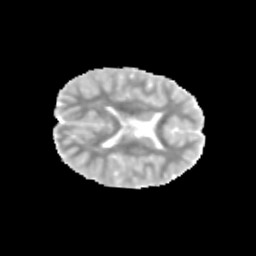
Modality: MD
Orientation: axial
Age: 10
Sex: male
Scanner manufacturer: siemens
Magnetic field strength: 3 T
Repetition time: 3.8 s
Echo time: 0.07 s